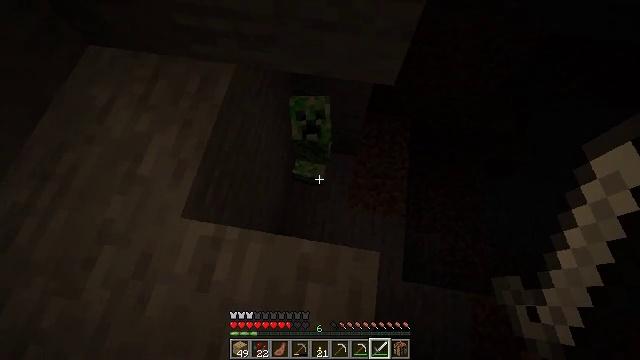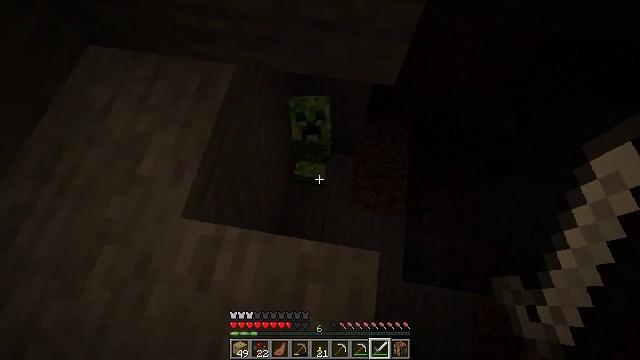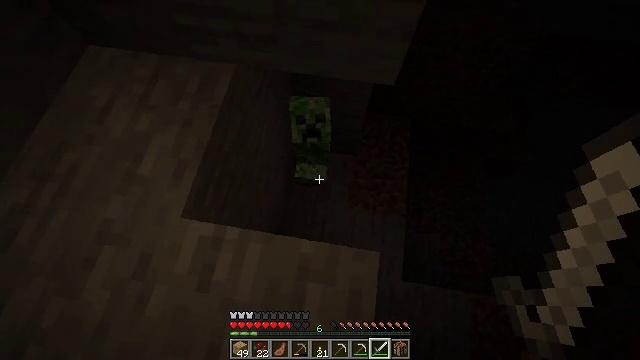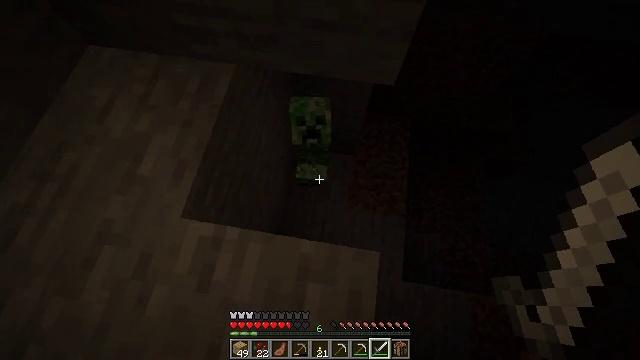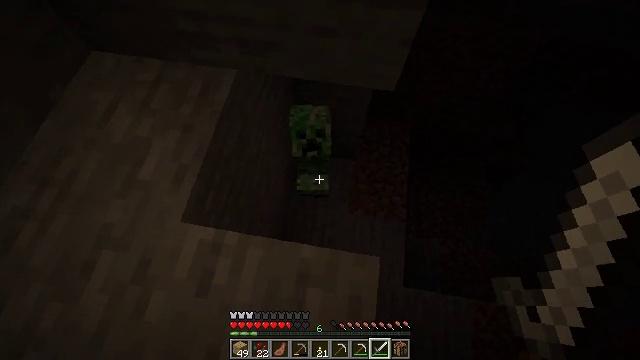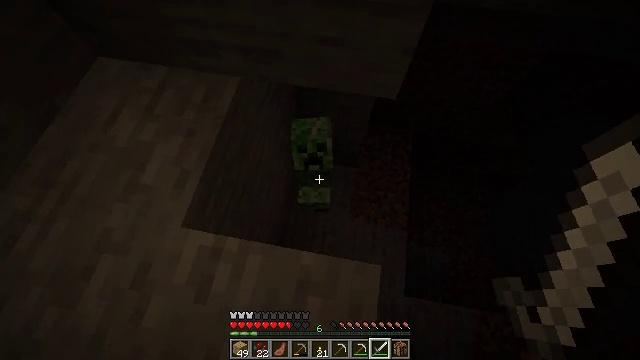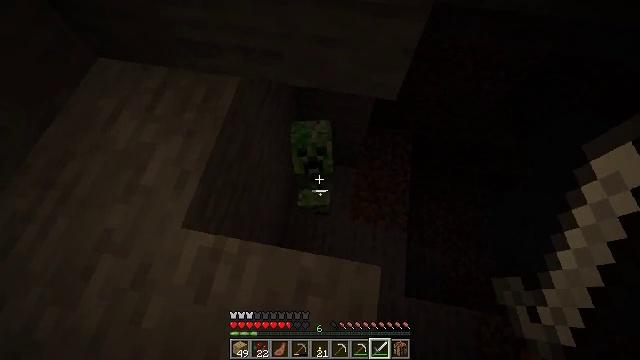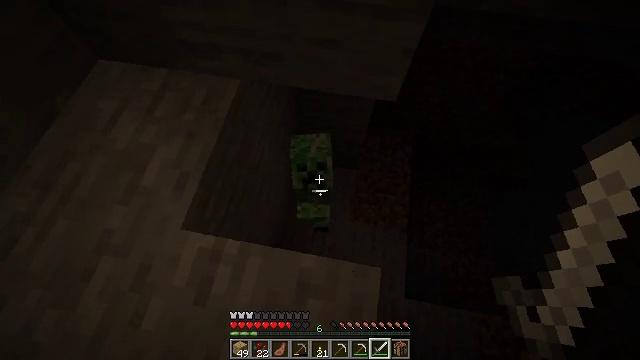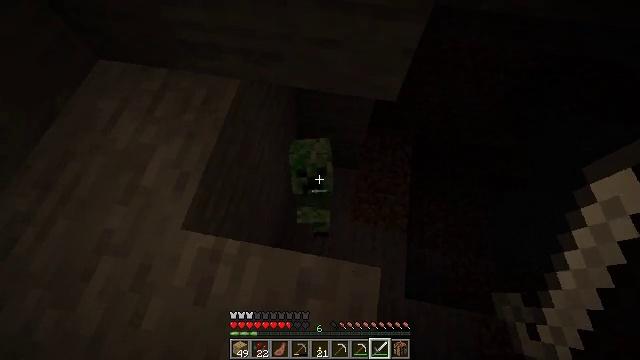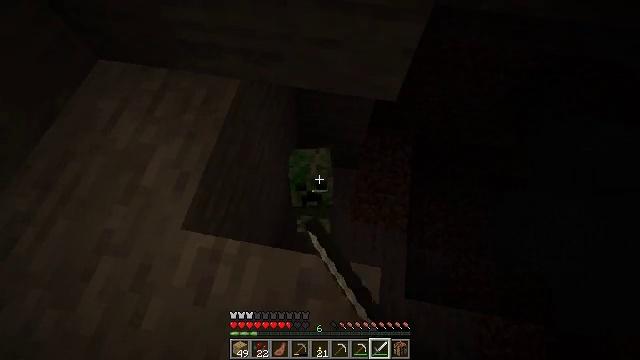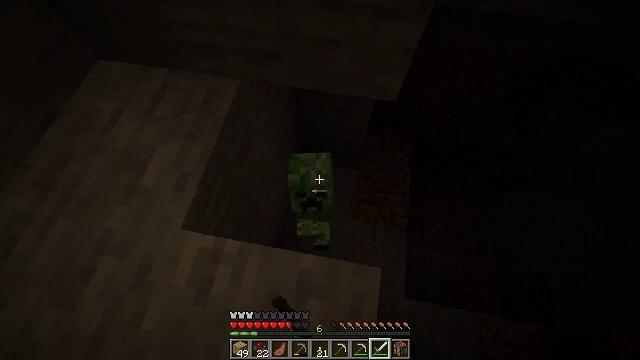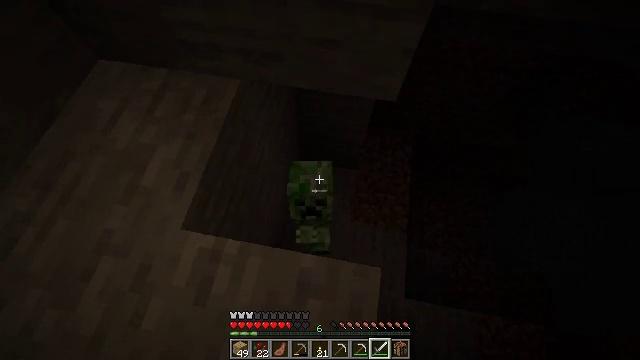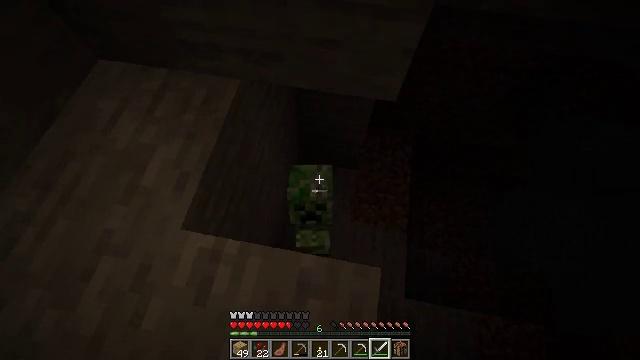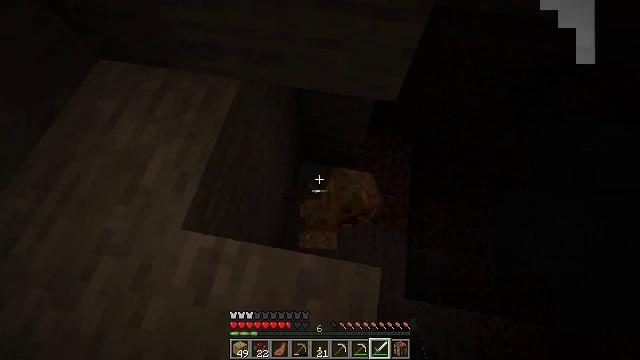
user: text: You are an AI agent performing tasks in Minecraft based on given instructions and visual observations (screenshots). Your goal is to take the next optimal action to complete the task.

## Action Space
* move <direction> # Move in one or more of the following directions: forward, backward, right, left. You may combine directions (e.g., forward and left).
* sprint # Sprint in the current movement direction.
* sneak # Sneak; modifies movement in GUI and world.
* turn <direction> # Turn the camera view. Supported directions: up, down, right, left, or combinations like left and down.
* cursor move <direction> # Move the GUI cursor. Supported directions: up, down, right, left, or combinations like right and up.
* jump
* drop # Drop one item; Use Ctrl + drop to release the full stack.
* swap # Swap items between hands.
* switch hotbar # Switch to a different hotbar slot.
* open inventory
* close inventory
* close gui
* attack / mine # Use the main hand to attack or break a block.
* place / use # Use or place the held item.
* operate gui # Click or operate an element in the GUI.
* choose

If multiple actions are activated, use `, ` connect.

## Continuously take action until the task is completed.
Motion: motion action
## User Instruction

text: Hunt the creeper.
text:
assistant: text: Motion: sneak
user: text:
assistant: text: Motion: sneak
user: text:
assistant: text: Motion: sneak
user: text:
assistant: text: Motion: sneak, turn up
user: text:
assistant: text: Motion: sneak, turn up
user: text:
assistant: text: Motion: sneak
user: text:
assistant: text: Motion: sneak
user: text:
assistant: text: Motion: sneak, attack / mine
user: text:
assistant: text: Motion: sneak, attack / mine
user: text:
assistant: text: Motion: sneak, attack / mine
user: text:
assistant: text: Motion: sneak, attack / mine
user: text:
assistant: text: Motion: sneak
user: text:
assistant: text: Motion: sneak
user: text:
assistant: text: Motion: sneak